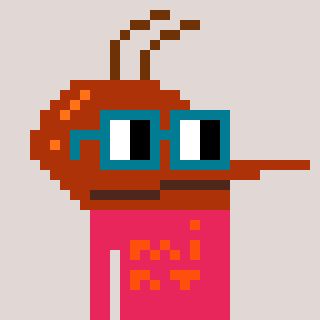
a pixel art character with square dark green glasses, a mosquito-shaped head and a redpinkish-colored body on a warm background